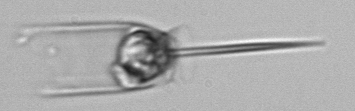
Label: Ditylum_brightwellii